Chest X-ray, PA view. Patient: 24 years old, sex M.
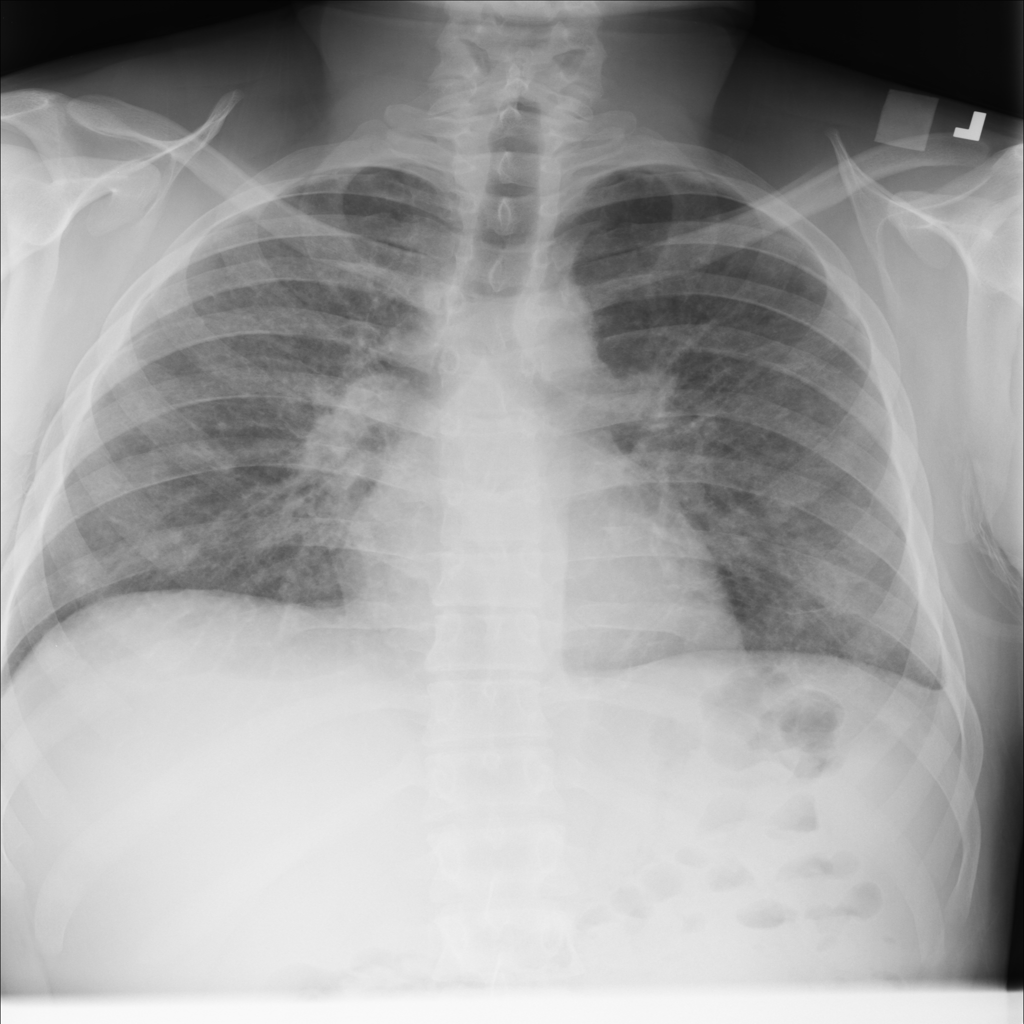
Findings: No Finding